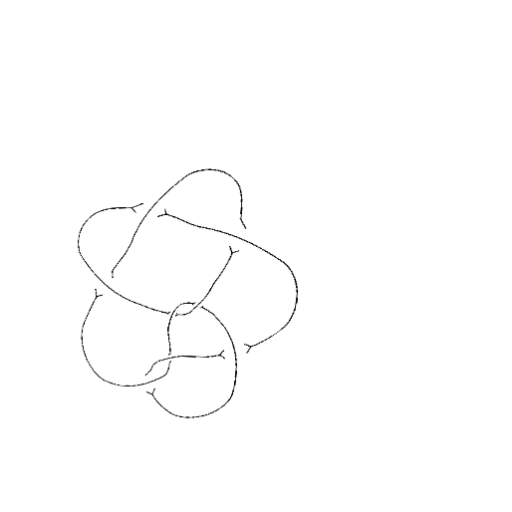
Crossing number: 8